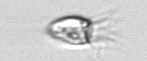
Label: Balanion